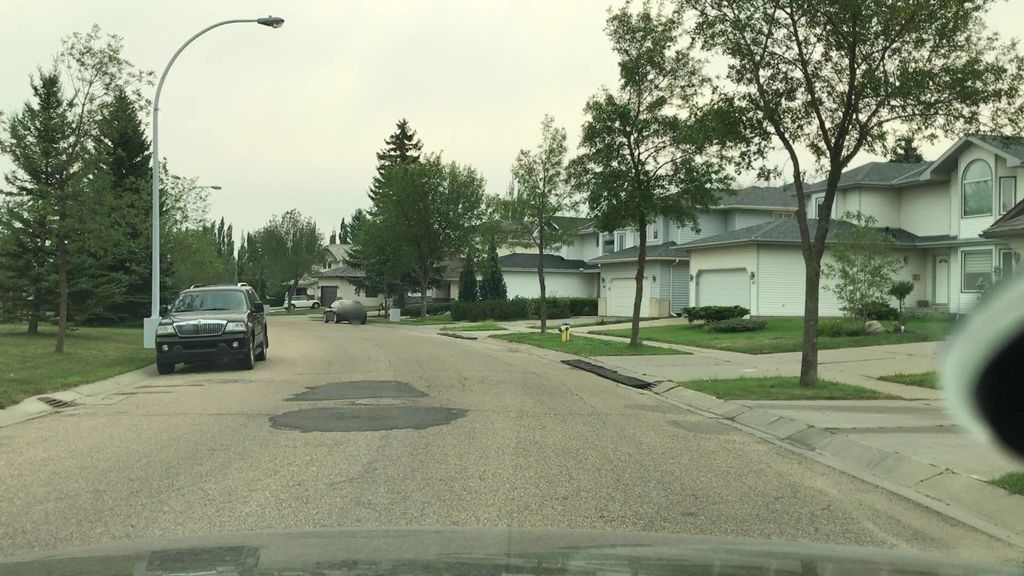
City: edmonton